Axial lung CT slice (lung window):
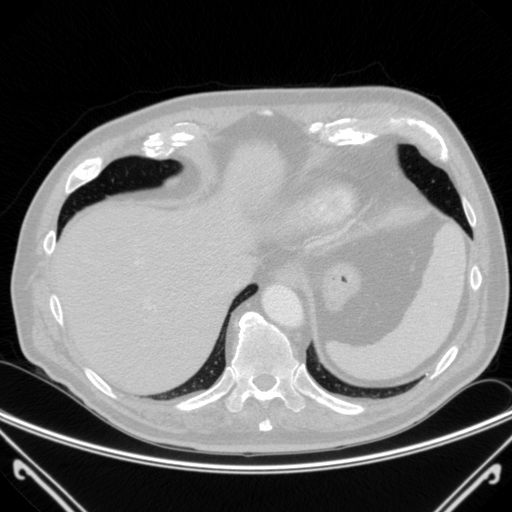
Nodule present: no